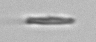
Label: fiber